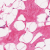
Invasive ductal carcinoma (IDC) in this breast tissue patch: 0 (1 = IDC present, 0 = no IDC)